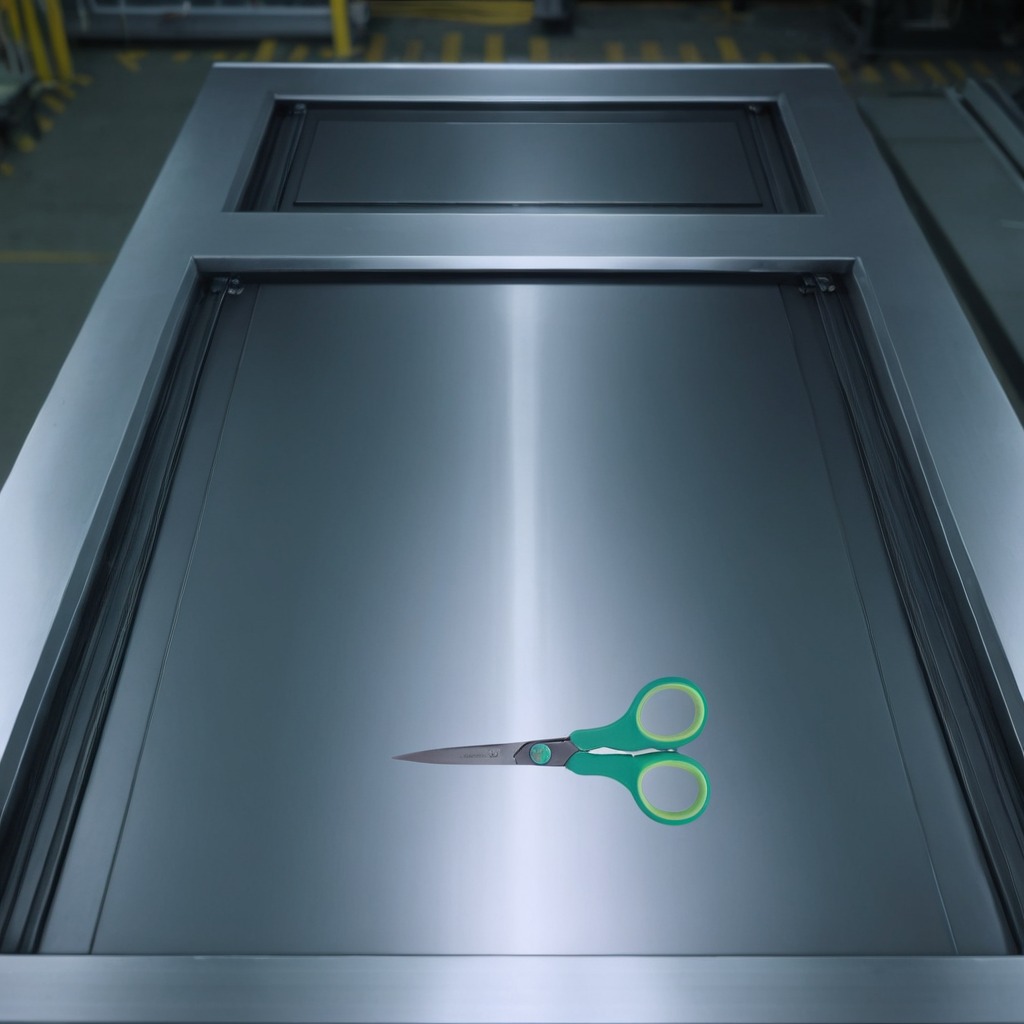
A scissor is lying on a metal table in a machine shop under fluorescent lights.